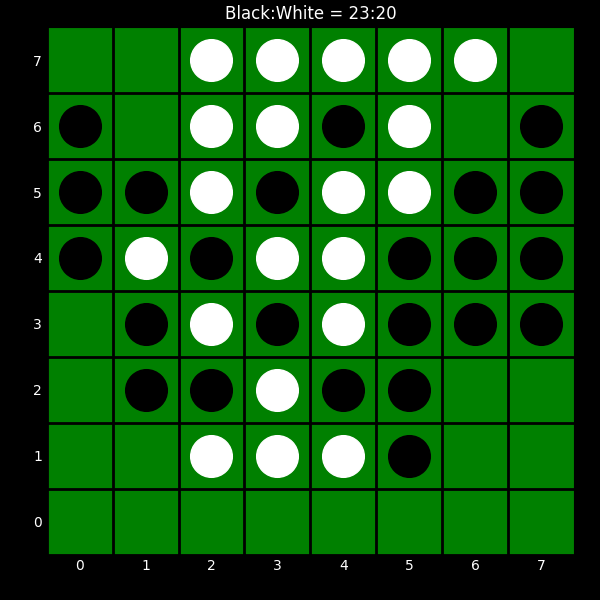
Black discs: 23
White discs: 20